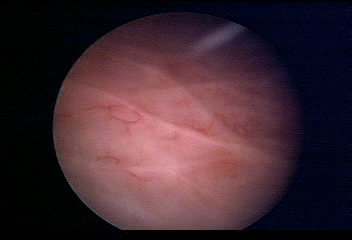
Modality: WLC
Class: Normal mucosa
Bladder cancer association: No